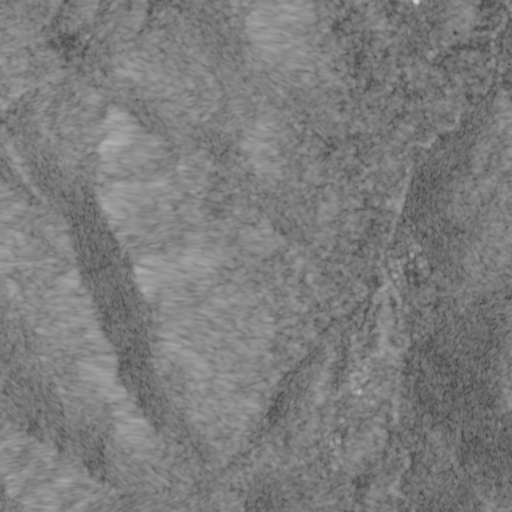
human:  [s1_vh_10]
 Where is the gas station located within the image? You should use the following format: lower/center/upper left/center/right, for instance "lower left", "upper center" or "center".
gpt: The gas station is located in the center right of the image.
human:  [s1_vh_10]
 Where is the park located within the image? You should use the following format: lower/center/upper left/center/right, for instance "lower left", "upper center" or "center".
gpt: The park is located in the center right of the image.
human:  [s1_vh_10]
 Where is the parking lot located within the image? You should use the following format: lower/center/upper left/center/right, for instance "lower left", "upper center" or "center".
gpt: The parking lot is located in the lower right of the image.
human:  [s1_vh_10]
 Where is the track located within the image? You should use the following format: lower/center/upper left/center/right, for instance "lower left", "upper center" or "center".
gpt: There is no track in the image.

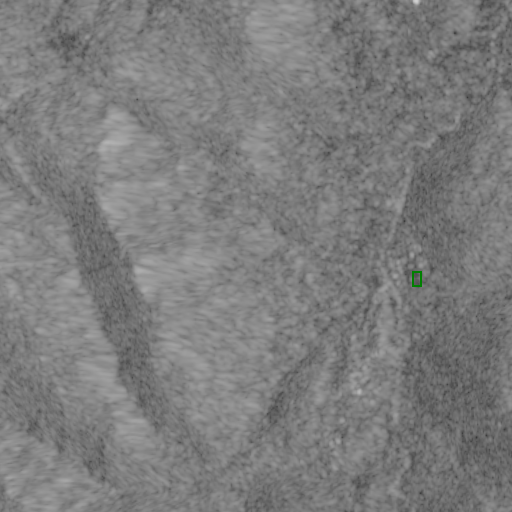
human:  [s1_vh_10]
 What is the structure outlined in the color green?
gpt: The structure outlined in green is a park.
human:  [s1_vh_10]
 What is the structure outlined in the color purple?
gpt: There is no purple outline.